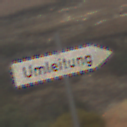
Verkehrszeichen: UmleitungswegweiserRechtsweisend
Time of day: MorningAfternoon
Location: Outdoor (Nature)
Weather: Overcast
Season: NotSpecified
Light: Natural